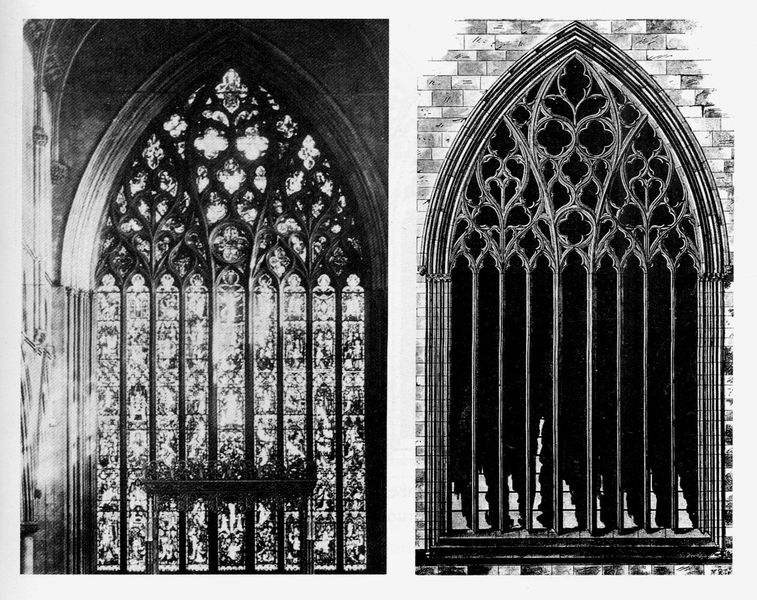
Titel: Kathedrale Carlisle/Cumbria
Standort: (GB England Cumbria) (EU - GB - England - Cumbria)
Schlagwörter: schatten, weiß, blume, fenster, glas, grau, licht, schmuck, schwarz, säule, säulen, zeichnung, architektur, stein, kirche, innen, gotik, mauer, ziegel, schaden, zerstörung, detail, floral, foto, fotografie, kirch, kreuz, dom, schwarz-weiß, buntglas, glasfenster, gotisch, spitzbögen, aussen, fotographie, lanzettfenster, maßwerk, vierpass, kirchenfenster, fischblase, 1200, inenn, invert, mehrpass